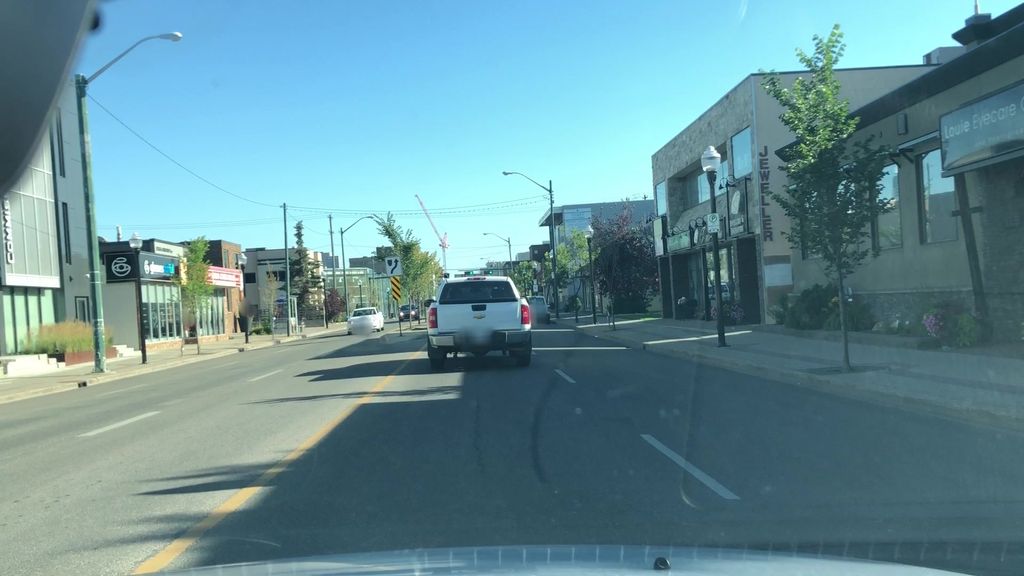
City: edmonton